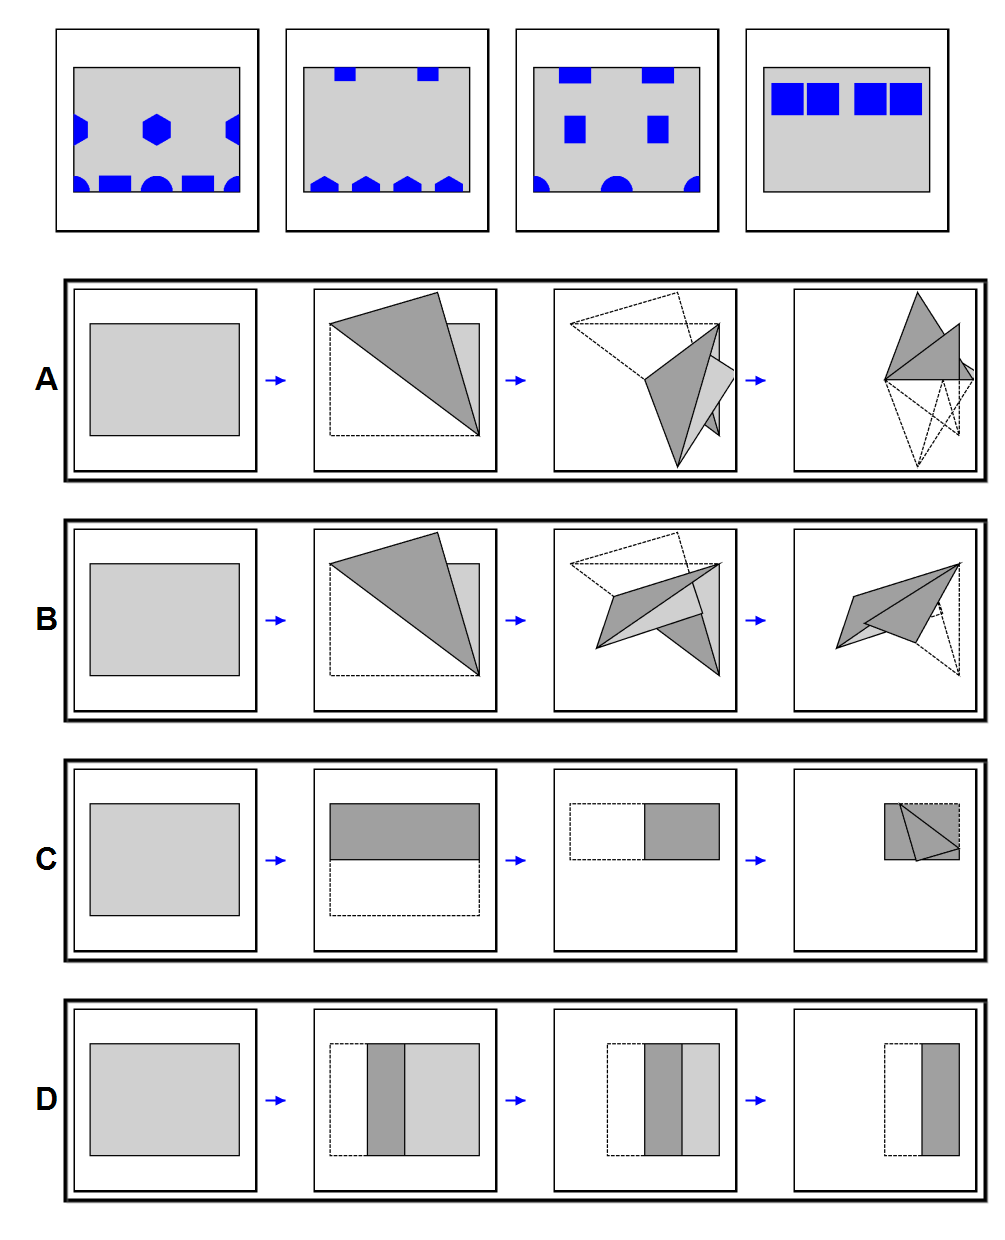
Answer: D